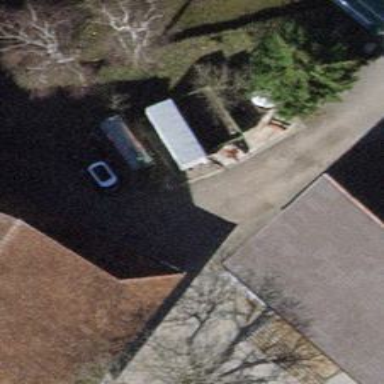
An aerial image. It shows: Compacted driveway serving as service road.